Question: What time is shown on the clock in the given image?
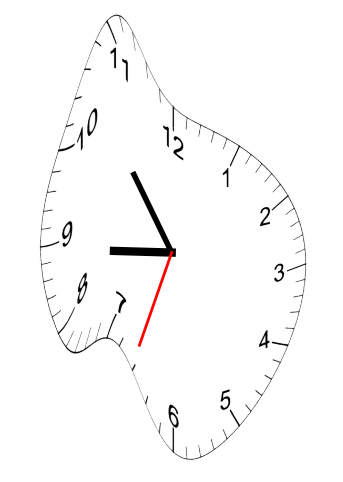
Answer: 08:53:33